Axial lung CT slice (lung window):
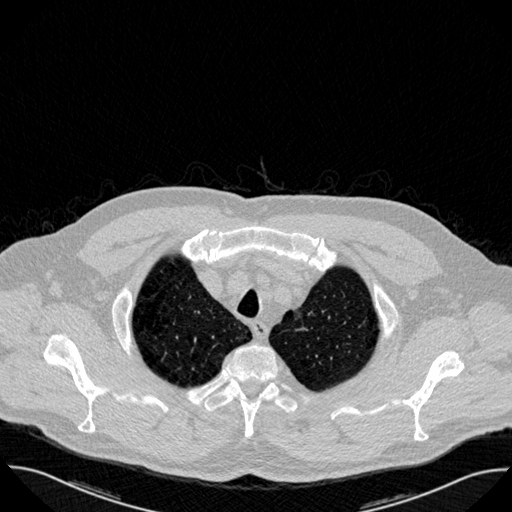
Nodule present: no